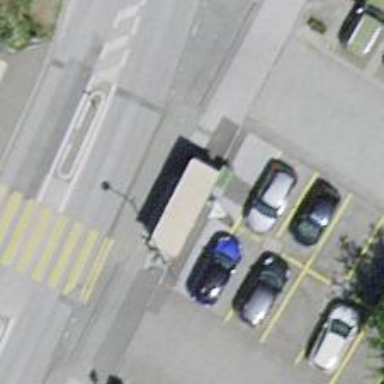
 serving as platform for public transportation."